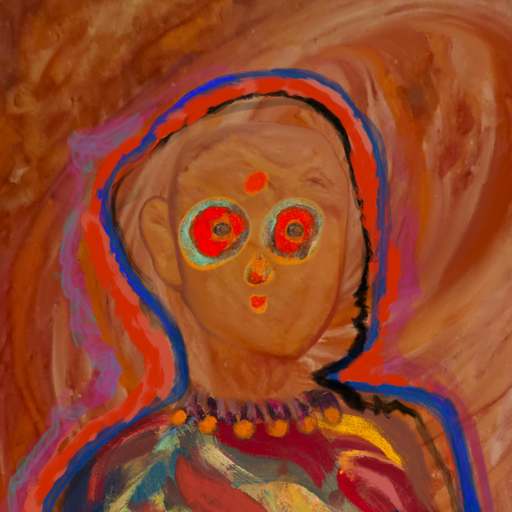
Background: Pious_Lady, Head And Neck Front: Pious_Lady, Face Front: Sisters, Bust: Mother_And_Son_Son, Hair Front: Experience, Head Accessory: Blank, Second Necklace: Blank, Necklace: Doll, Baby: Blank